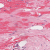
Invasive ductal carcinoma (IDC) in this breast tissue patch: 0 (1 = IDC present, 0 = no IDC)